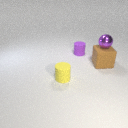
large brown rubber cube to the right of small purple rubber cylinder